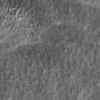
Atmospheric dust classification: not_dusty